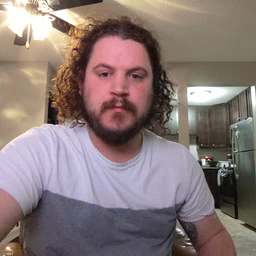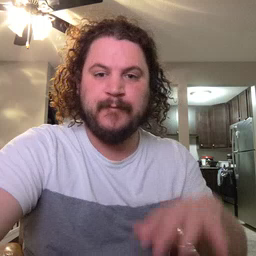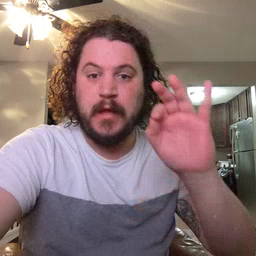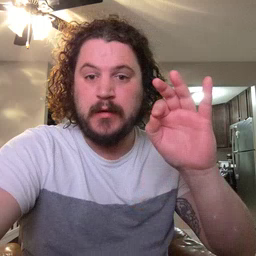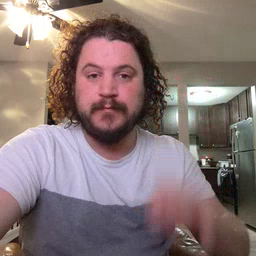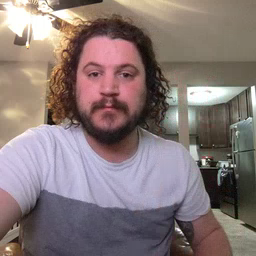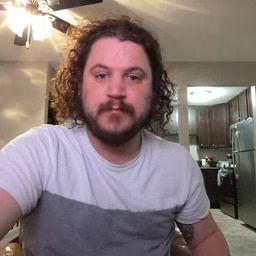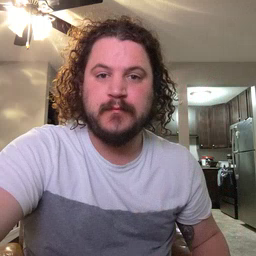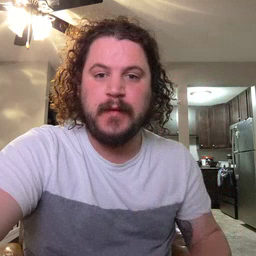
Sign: find